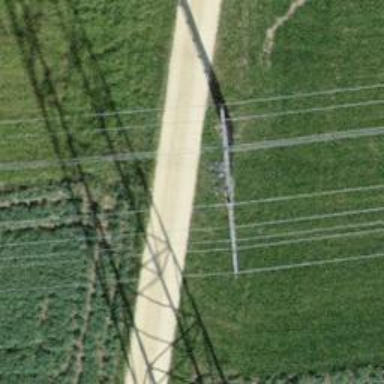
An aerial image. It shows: Power tower.